Question: I can use
> '$(this).remove();'
to target and delete the 'read' button, but I want to actually target all elements within the div. I presume this has to be done using .parent but I can't seem to get it to work?
'''
_.each(Badges, function(item)
{
var wrapper = $('<div></div>');
wrapper.append('<img id="share_button" class="images responsive-image BadgeImgOutline" src="' + item.imageURL + '" />');
wrapper.append('<div type="button" class="wrapper portfolio-item-thumb one-third btn_badges btn-danger_badges mrs read">' + 'Remove kudosoo' + '</div>' + '<br>' + '<div class="wrapper b_seperater"></div>' + '<br>');
$('#container').append(wrapper);
wrapper.children('.read').click(function()
{
item.fetchedObject.set("B_Notify", "Read");
$(this).remove();
item.fetchedObject.save(null,
{
success: function(results)
{
console.log("Read");
},
'''

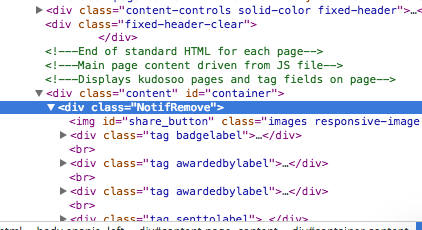
Answer: Just change
'''
$(this).remove();
'''
to
'''
$(this).parent().remove();
'''
Example:
'''
['testing', 'one', 'two', 'three'].forEach(function(item) {
var wrapper = $('<div></div>');
wrapper.append('<div type="button" class="wrapper portfolio-item-thumb one-third btn_badges btn-danger_badges mrs read">' + 'Remove ' + item + '</div>' + '<br>' + '<div class="wrapper b_seperater"></div>' + '<br>');
$('#container').append(wrapper);
wrapper.children('.read').click(function() {
$(this).parent().remove();
});
});
'''
'''
#container > div {
border: 1px solid black;
padding-top: 2px;
}
.read {
cursor: pointer;
}
'''
'''
<div id="container"></div>
<script src="https://ajax.googleapis.com/ajax/libs/jquery/1.11.1/jquery.min.js"></script>
'''
---
Side note: I wouldn't hook 'click' on each and every item like that. Instead, I'd just use event delegation rooted in the container:
'''
// Handle clicks - handler is only fired if the click
// passed through a '.read' element en route to the
// container
$("#container").on("click", ".read", function() {
$(this).parent().remove();
});
// Add items
['testing', 'one', 'two', 'three'].forEach(function(item) {
var wrapper = $('<div></div>');
wrapper.append('<div type="button" class="wrapper portfolio-item-thumb one-third btn_badges btn-danger_badges mrs read">' + 'Remove ' + item + '</div>' + '<br>' + '<div class="wrapper b_seperater"></div>' + '<br>');
$('#container').append(wrapper);
});
'''
'''
#container > div {
border: 1px solid black;
padding-top: 2px;
}
.read {
cursor: pointer;
}
'''
'''
<div id="container"></div>
<script src="https://ajax.googleapis.com/ajax/libs/jquery/1.11.1/jquery.min.js"></script>
'''